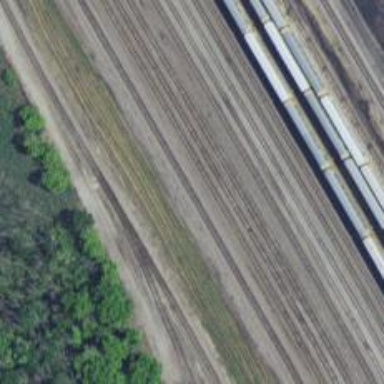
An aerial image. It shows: Railway track.